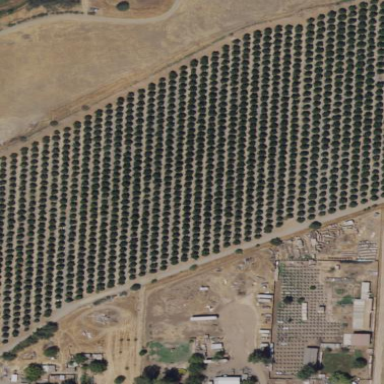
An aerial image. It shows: Orange orchard with rows of vibrant orange trees.